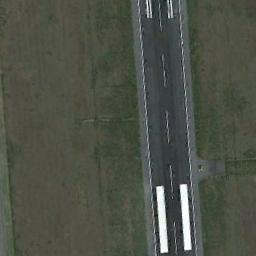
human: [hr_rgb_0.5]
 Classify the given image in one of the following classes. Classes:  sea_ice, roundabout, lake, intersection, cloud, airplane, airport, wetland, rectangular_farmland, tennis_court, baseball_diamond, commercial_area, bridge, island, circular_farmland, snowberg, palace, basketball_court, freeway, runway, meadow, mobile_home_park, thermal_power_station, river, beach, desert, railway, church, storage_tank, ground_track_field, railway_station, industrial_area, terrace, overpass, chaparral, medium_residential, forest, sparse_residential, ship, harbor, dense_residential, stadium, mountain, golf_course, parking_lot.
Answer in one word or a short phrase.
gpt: runway